Interaction volume radius: 5 \u00c5
Interaction volume height: 10 \u00c5
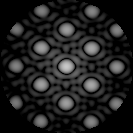
Disorder parameter: 0.04184